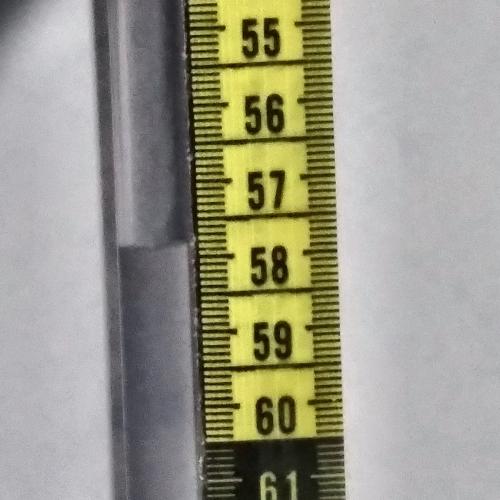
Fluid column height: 57.8 cm